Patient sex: F
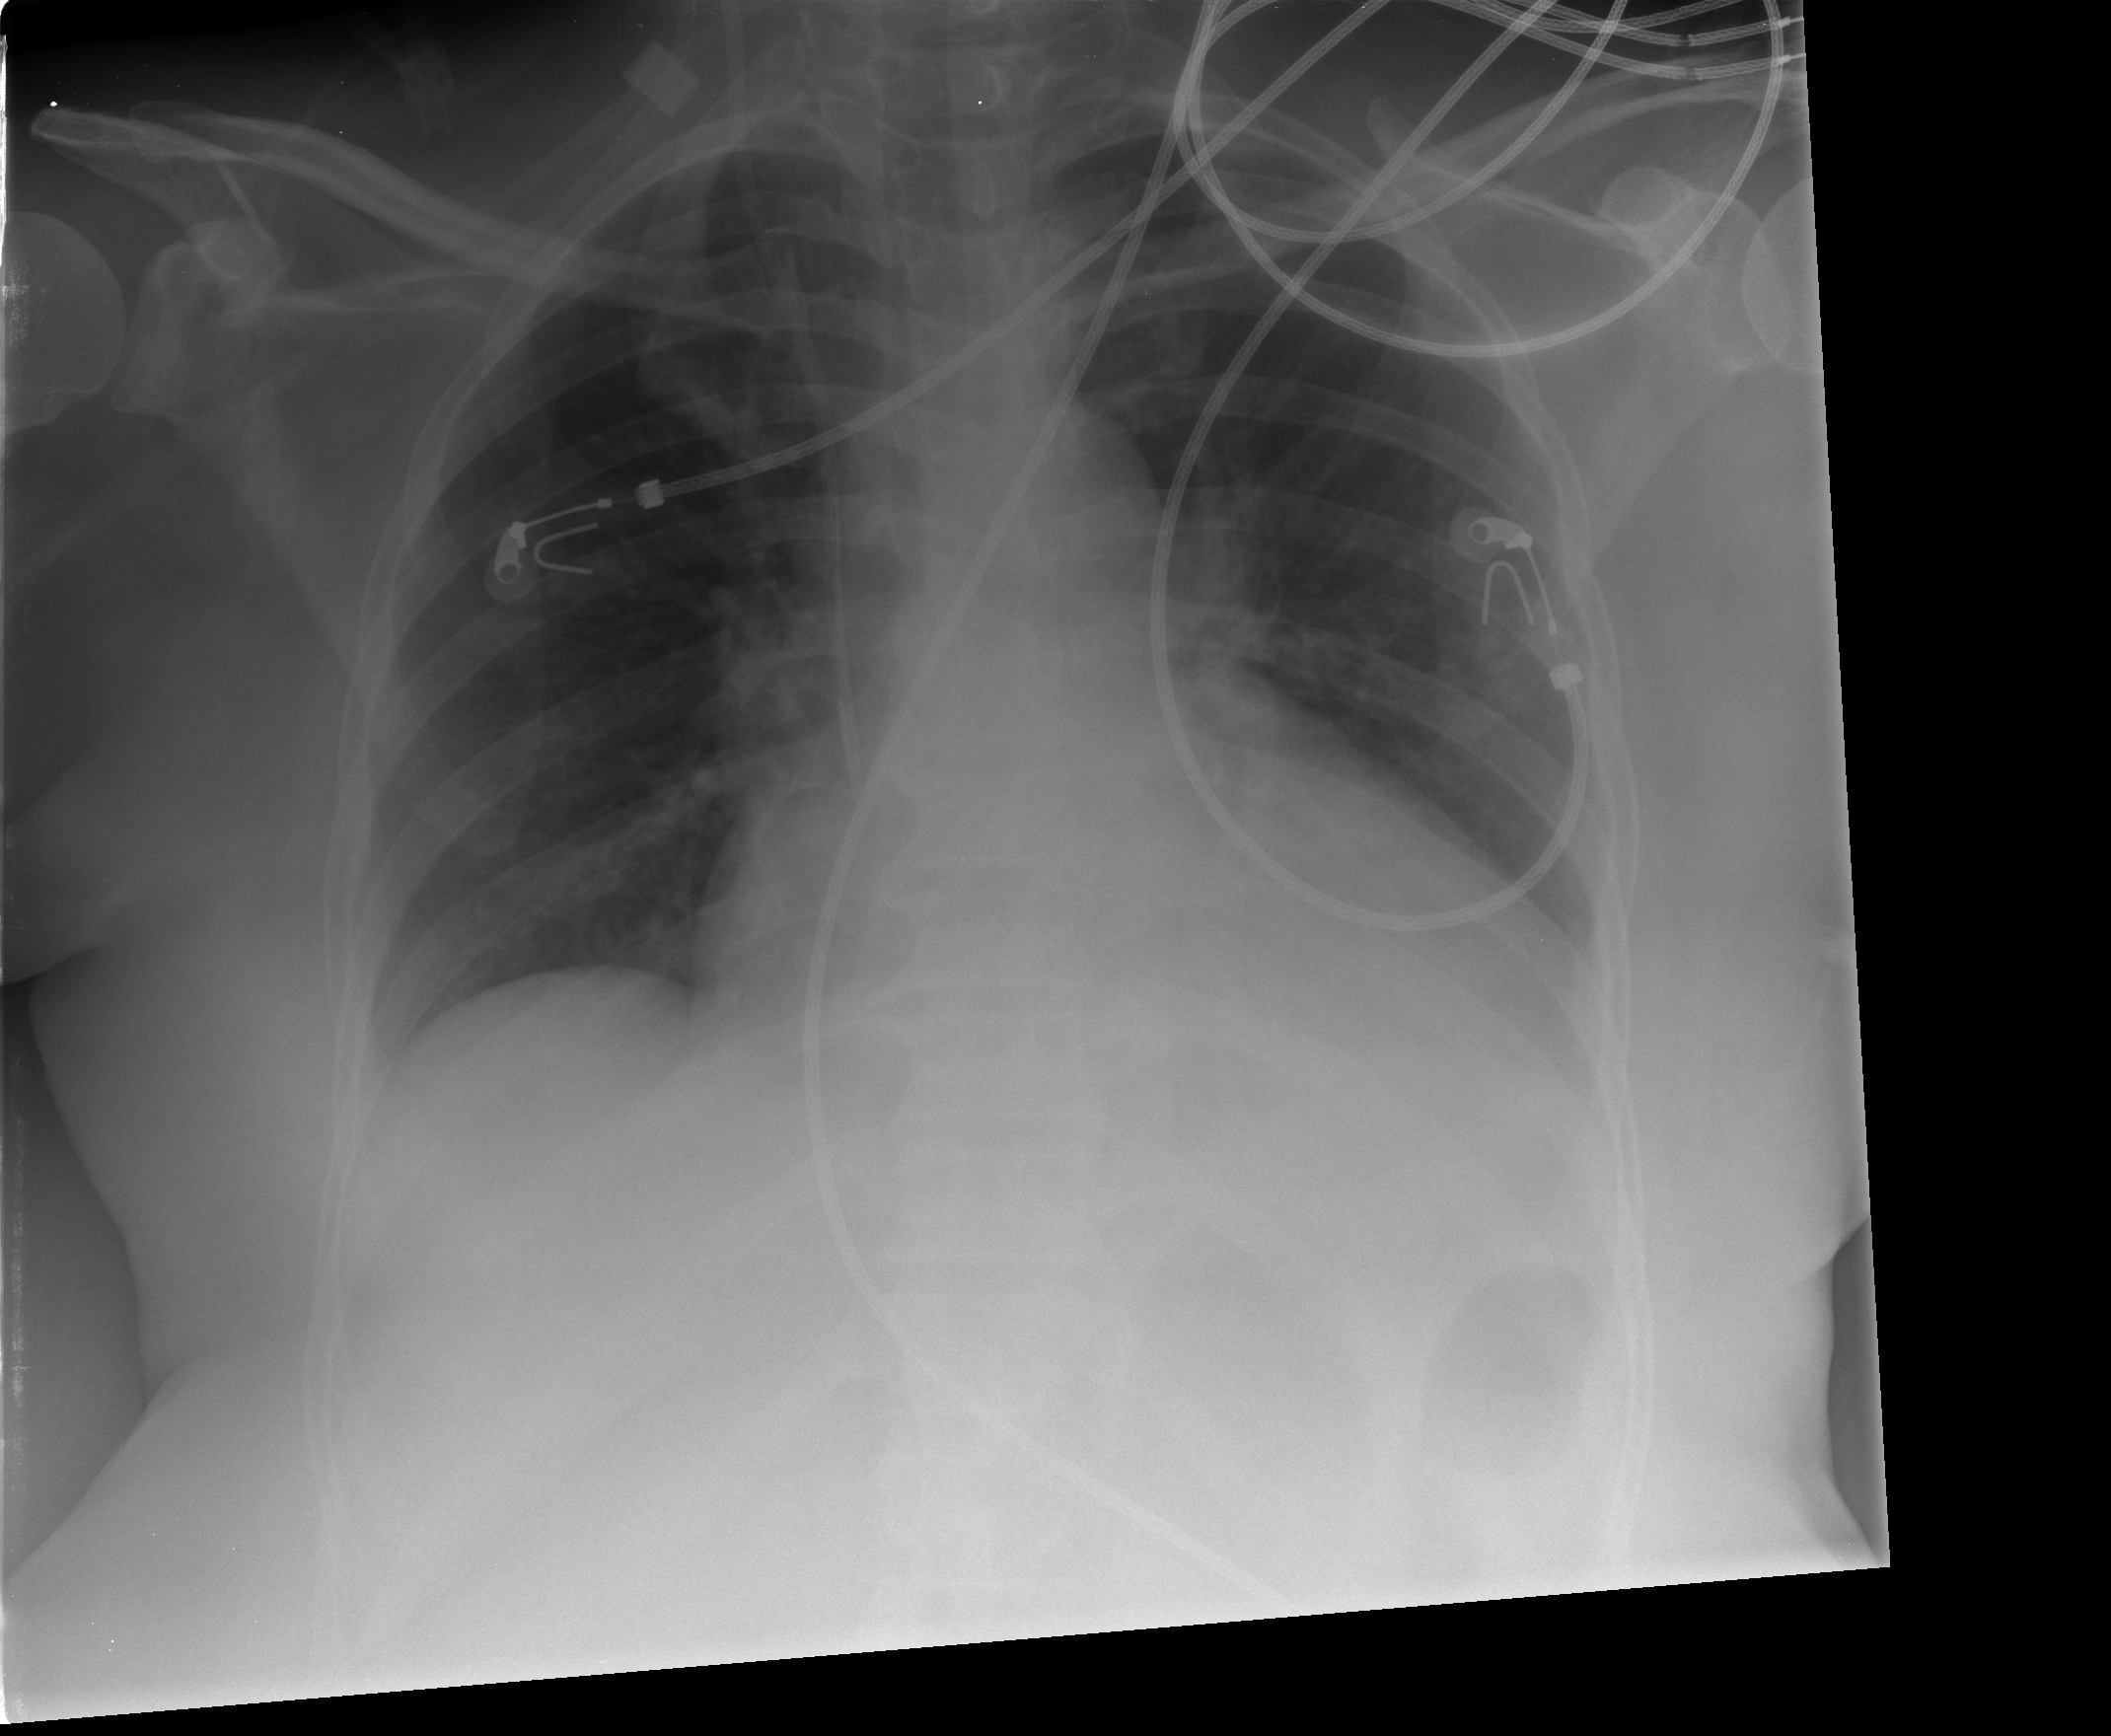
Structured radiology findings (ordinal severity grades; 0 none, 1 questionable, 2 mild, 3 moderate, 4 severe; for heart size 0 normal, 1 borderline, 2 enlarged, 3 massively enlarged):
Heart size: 2
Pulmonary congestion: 1
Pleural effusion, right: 1
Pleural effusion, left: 2
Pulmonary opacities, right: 0
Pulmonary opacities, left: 0
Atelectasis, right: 0
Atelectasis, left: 0